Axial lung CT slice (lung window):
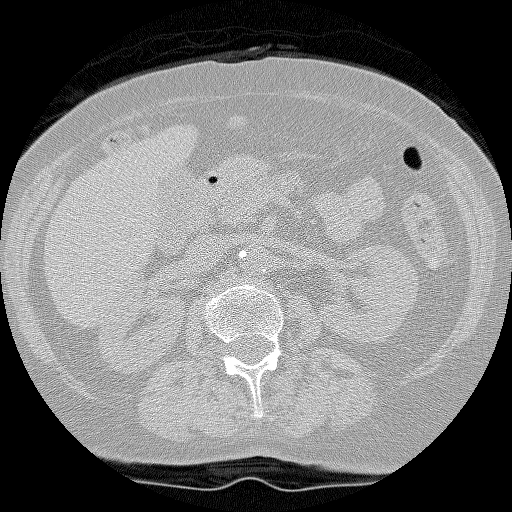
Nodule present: no